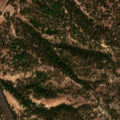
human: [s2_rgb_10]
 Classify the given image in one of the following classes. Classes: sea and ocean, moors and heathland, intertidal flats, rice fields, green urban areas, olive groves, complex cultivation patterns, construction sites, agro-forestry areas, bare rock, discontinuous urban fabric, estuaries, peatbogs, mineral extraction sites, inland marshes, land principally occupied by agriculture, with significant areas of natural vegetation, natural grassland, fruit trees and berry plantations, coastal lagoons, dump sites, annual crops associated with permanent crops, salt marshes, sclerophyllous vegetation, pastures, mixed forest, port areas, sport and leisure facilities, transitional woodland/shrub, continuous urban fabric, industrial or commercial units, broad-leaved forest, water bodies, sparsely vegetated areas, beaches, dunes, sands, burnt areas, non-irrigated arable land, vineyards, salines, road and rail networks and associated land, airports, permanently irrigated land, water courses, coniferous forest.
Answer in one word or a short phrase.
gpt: non-irrigated arable land, agro-forestry areas, mixed forest